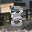
Label: 8